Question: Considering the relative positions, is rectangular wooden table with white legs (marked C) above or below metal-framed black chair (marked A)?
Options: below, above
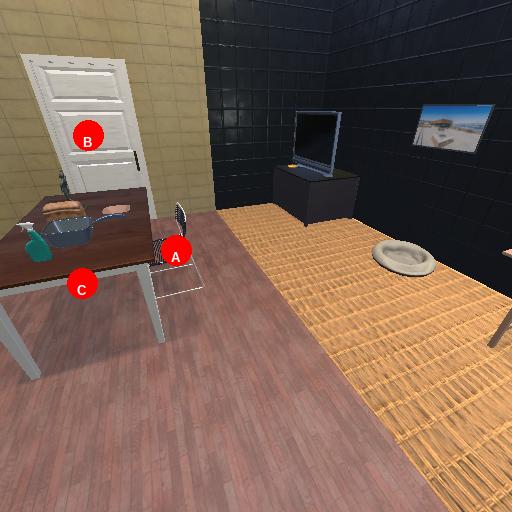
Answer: below